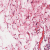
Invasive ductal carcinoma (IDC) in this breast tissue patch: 0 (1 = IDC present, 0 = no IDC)